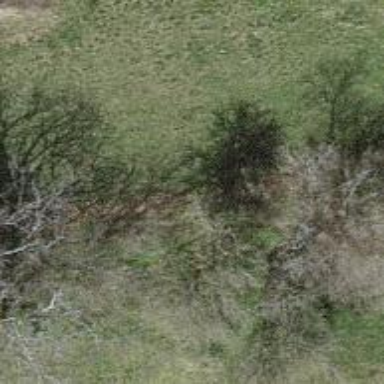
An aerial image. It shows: Row of trees in natural setting.